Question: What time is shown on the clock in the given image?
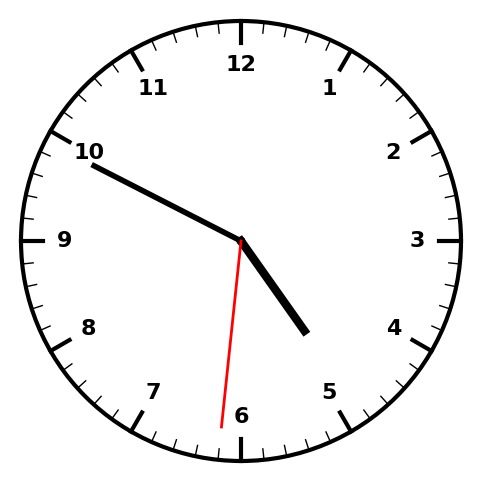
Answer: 04:49:31